Field crop: maize
Growth stage: 1
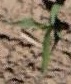
Species: maize